Field crop: maize
Growth stage: 2
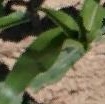
Species: maize